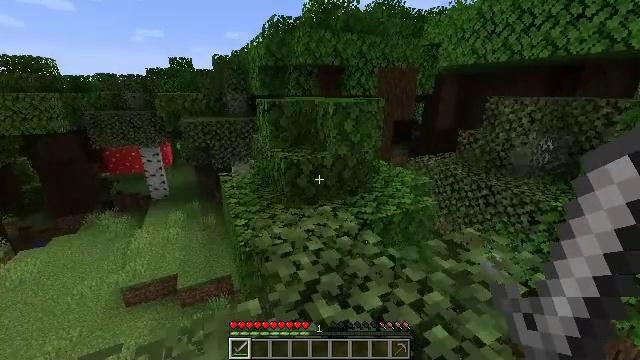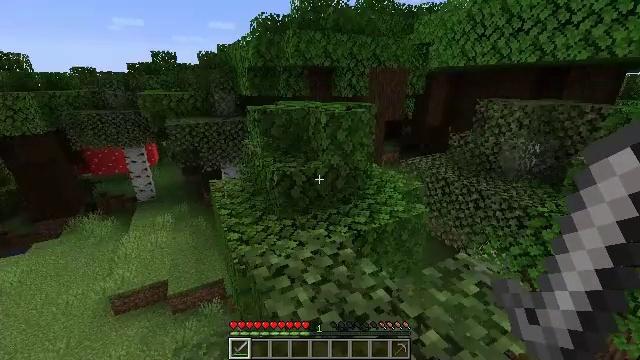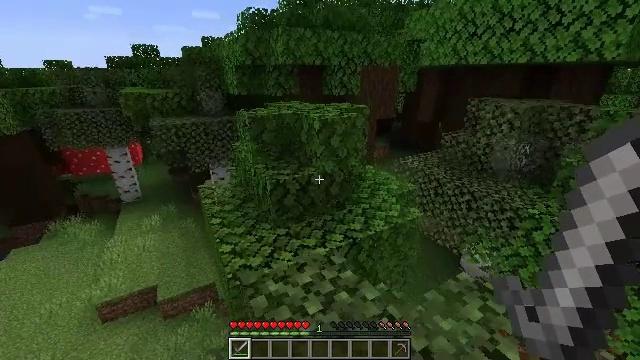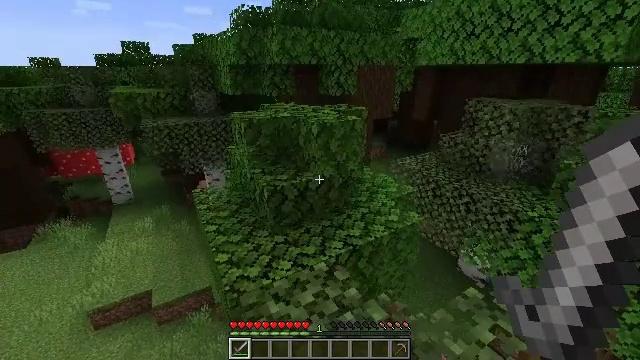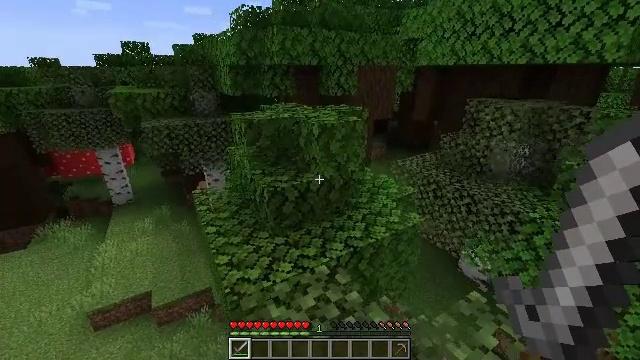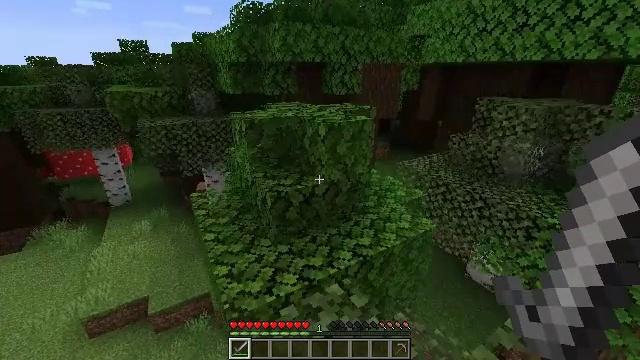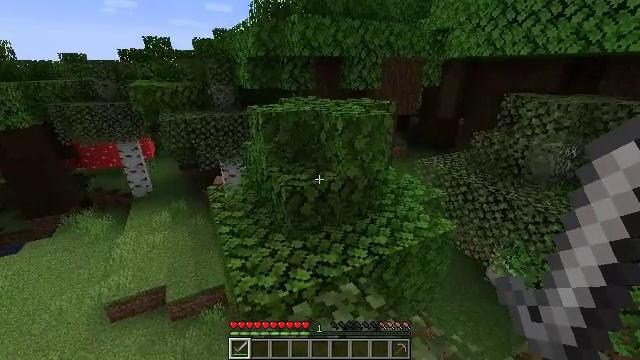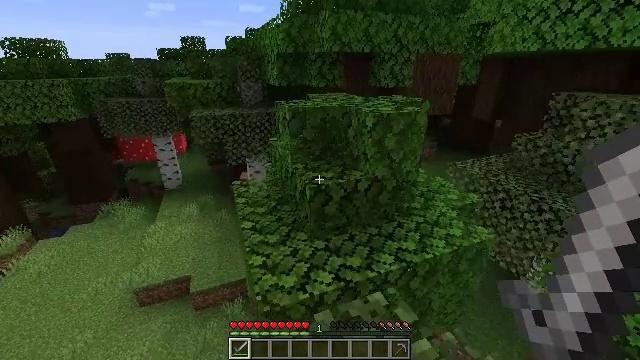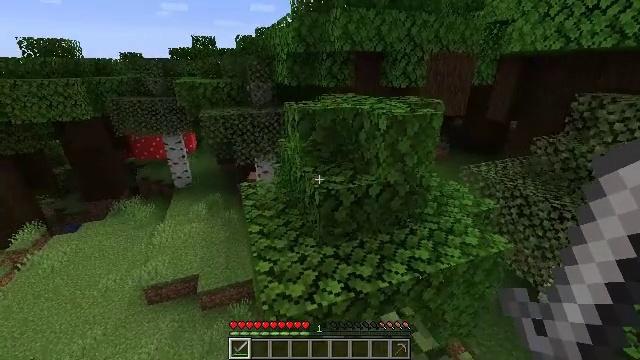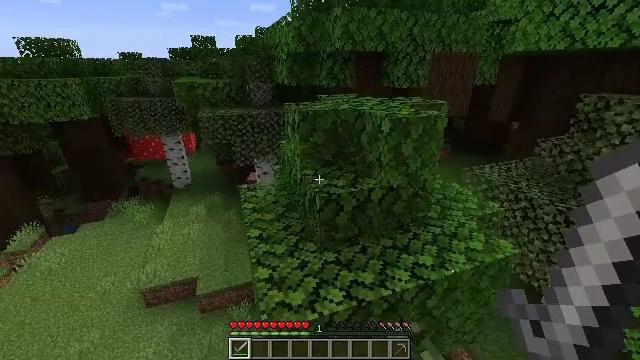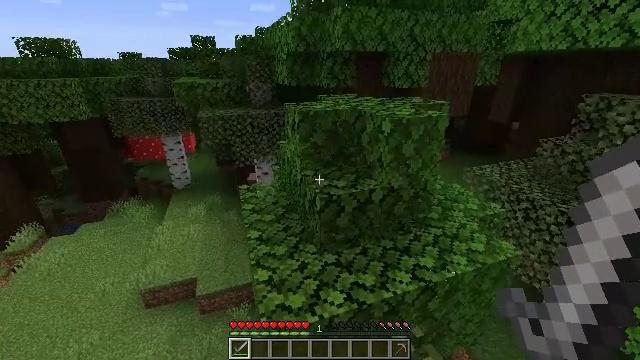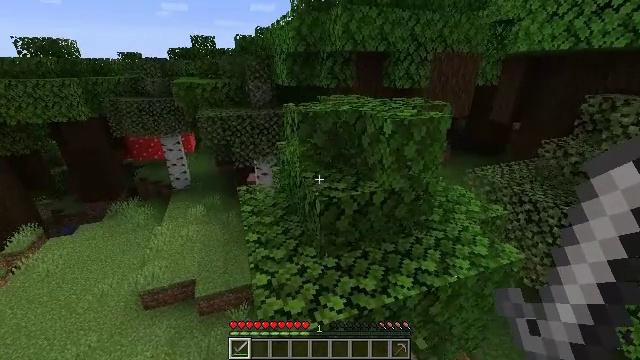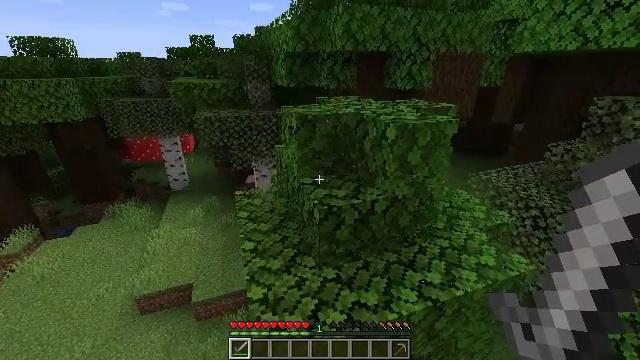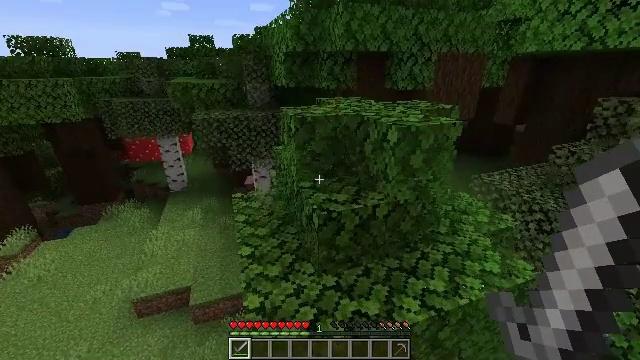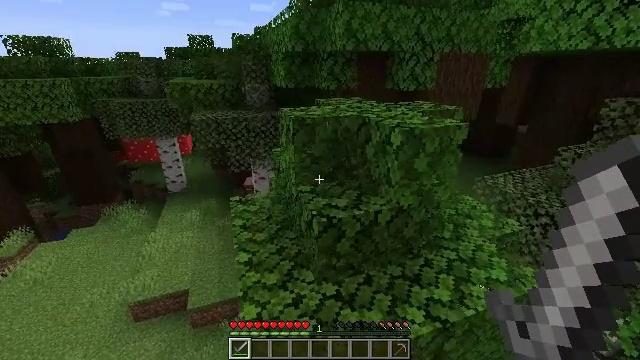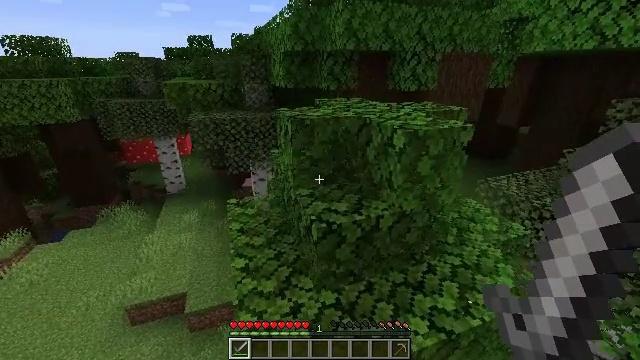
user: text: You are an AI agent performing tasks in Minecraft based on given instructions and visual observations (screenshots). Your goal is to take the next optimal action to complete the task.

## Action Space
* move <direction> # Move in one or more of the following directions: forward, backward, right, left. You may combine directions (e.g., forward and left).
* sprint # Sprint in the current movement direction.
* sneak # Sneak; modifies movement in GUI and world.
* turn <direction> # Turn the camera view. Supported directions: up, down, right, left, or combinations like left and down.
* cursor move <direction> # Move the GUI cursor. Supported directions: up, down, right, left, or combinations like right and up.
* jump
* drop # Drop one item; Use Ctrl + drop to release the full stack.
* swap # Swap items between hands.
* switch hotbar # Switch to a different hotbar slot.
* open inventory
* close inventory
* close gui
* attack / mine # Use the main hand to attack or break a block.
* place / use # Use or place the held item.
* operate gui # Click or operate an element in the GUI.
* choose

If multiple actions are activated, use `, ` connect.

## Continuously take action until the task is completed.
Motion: motion action
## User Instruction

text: Heat cod in the furnace to get cooked cod.
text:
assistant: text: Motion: move forward, turn right and down, jump
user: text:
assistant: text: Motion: move forward, turn right and down, jump
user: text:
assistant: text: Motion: move forward, turn right, jump
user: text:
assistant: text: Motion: move forward, jump
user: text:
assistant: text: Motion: move forward, jump
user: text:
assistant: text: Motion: turn left
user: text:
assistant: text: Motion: turn left
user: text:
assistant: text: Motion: turn left
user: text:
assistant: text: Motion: no_op
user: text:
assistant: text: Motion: no_op
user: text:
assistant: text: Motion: move forward
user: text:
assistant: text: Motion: move forward
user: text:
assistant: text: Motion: move forward
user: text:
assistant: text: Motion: no_op
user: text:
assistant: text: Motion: move forward
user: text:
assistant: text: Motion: move forward
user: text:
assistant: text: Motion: move forward, jump
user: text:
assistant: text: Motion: move forward, jump
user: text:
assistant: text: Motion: move forward, jump
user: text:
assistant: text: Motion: move forward, jump
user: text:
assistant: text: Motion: move forward, jump
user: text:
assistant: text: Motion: move forward, jump
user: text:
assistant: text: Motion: move forward, jump
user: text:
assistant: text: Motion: move forward, jump
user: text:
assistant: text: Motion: move forward, jump
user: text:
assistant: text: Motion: move forward, jump
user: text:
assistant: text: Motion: move forward, jump
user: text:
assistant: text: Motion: move forward, jump
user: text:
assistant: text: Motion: move forward, jump
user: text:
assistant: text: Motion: move forward, jump